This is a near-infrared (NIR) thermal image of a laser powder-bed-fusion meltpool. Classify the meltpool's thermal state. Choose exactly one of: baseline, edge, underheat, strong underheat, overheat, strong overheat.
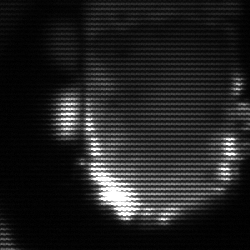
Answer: baseline